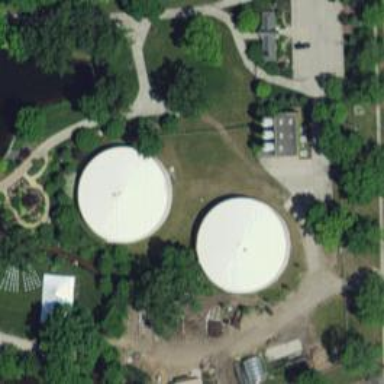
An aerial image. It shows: Storage tank that is man-made.